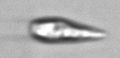
Label: Euglena